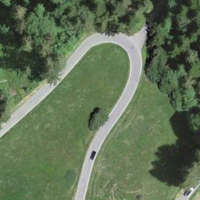
EUNIS habitat code: 43
Species observed at this site:
Petasites albus
Tussilago farfara